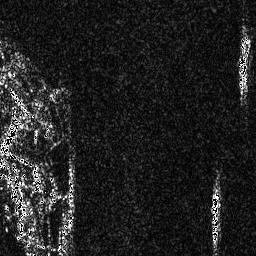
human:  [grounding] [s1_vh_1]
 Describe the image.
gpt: In the satellite image, there is  <ref>1 small ship </ref> <box>[[81, 72, 85, 83, 0]]</box> located at bottom right,  <ref>1 medium ship </ref> <box>[[92, 13, 97, 30, 0]]</box> located at top right.